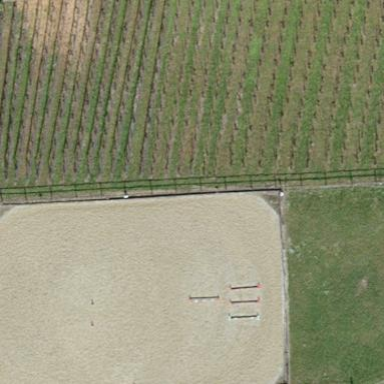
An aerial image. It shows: Equestrian pitch used for leisure and sports activities.